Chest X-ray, AP view. Patient: 74 years old, sex M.
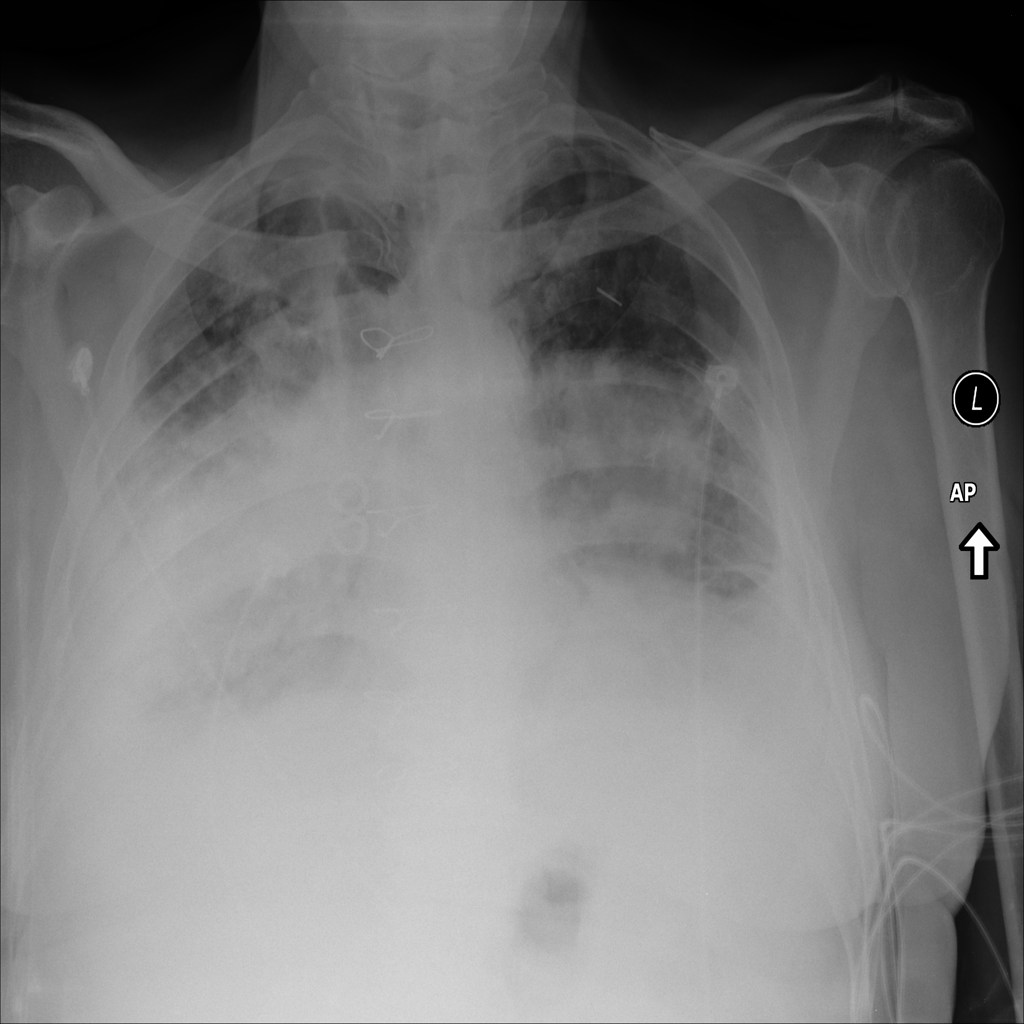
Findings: Effusion, Infiltration, Mass, Pleural_Thickening